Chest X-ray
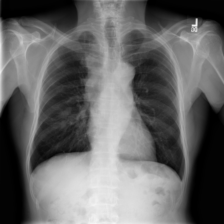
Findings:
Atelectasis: negative
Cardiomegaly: negative
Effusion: negative
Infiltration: negative
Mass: negative
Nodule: negative
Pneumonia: negative
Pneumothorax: negative
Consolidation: negative
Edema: negative
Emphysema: negative
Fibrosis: negative
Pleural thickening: negative
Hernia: negative